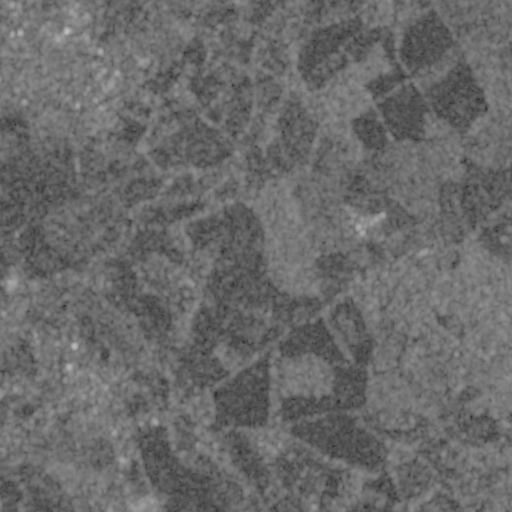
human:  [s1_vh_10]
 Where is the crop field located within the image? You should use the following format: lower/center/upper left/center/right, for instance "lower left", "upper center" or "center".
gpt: The crop field is located in the upper of the image.
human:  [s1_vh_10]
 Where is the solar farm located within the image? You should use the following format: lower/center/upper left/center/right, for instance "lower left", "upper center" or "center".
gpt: The solar farm is located in the center left of the image.
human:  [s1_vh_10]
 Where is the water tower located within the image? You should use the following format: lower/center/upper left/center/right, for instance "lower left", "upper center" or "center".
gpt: The water tower is located in the lower right of the image.
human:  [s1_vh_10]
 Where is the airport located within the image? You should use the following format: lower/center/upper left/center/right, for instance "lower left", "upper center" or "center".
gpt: There is no airport in the image.

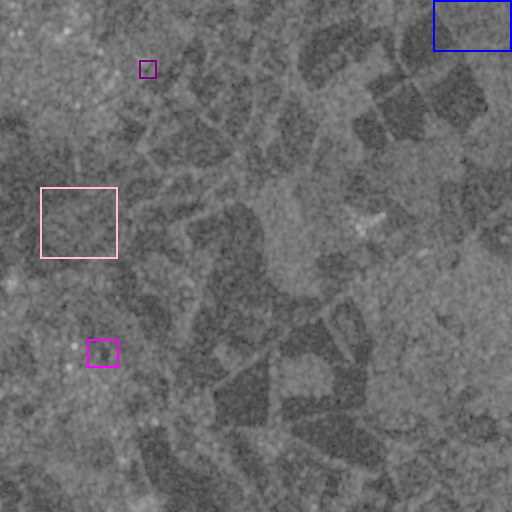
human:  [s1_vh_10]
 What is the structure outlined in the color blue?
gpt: The structure outlined in blue is a crop field.
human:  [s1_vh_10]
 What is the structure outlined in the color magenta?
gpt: The structure outlined in magenta is a park.
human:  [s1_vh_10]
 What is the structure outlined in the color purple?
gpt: The structure outlined in purple is a parking lot.
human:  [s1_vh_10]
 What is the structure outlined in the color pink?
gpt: The structure outlined in pink is a solar farm.
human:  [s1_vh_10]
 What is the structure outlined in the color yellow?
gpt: There is no yellow outline.